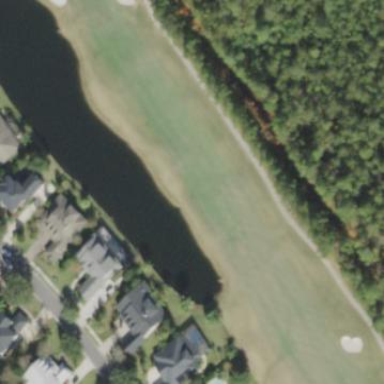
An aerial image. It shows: Grassy area designated as golf fairway.